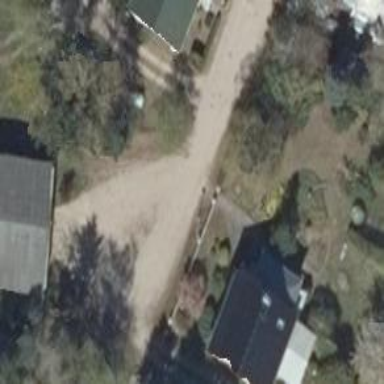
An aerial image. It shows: Turning circle on the road.